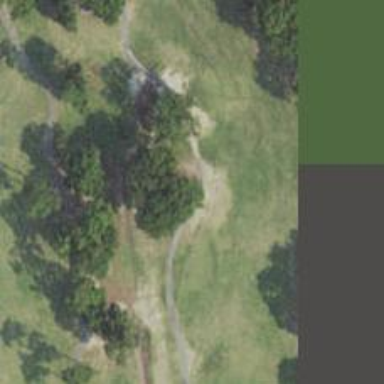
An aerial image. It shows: Path designated for golf carts.